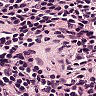
Metastatic tissue present: no